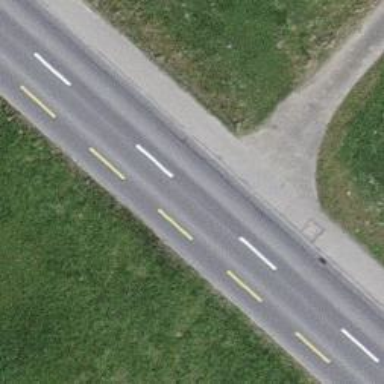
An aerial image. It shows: Secondary road with designated cycle lane on the left side.